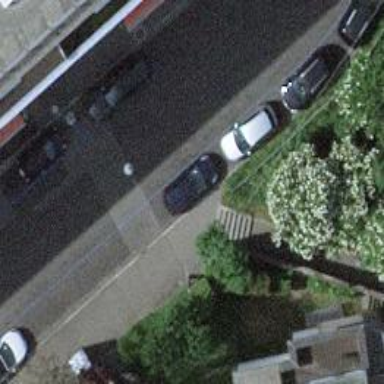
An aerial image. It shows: Set of steps on the road.